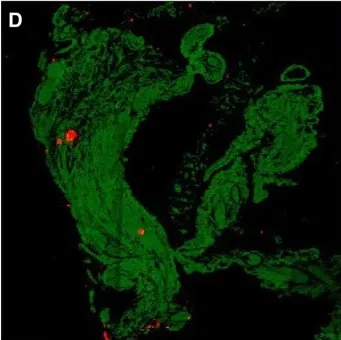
Elemental analysis of the biopsy specimen by electron probe X-ray microanalysis (EPMA). , whereas iron and silica were detected in much lower amounts compared with aluminum.
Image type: radiology (x_ray)